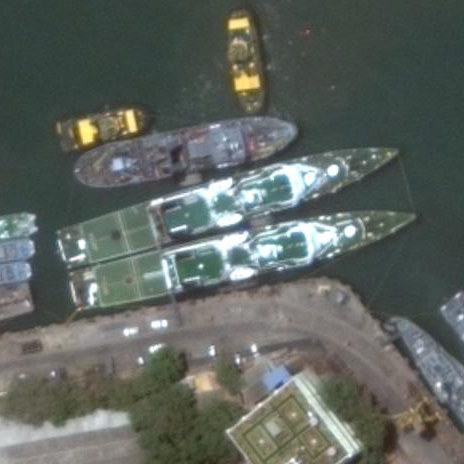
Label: combat